Question: I am creating a site in VB Express 2013. I need that black div to start right from the side of the screen. I don't understand what is in the waym you can clearly see there is a little white space. I used vw and vh units.
You can see the code and css on the picture.
Thank you.

Edit:
Ok doesnt show the code very well. Here is HTML code:
'''
<head></head>
<body>
<form id="form1" action="Login.aspx" method="post">
<div class="aspNetHidden"></div>
<div>
<div id="div_LoginArea" class="LoginArea">
</div>
</div>
<div class="aspNetHidden"></div>
</form>
<script id="__browserLink_initializationData" type="application/json"></script>
<script async="async" src="http://localhost:52998/fdd2cbbabb234e7aaf368c863afd77b0/browserLink" type="text/javascript"></script>
<!--
End Browser Link
-->
</body>
'''
Here is CSS of that div:
'''
div.LoginArea{
position:relative;
margin-top:10vh;
background-color:black;
height:80vh;
width:100vw;
'''
}
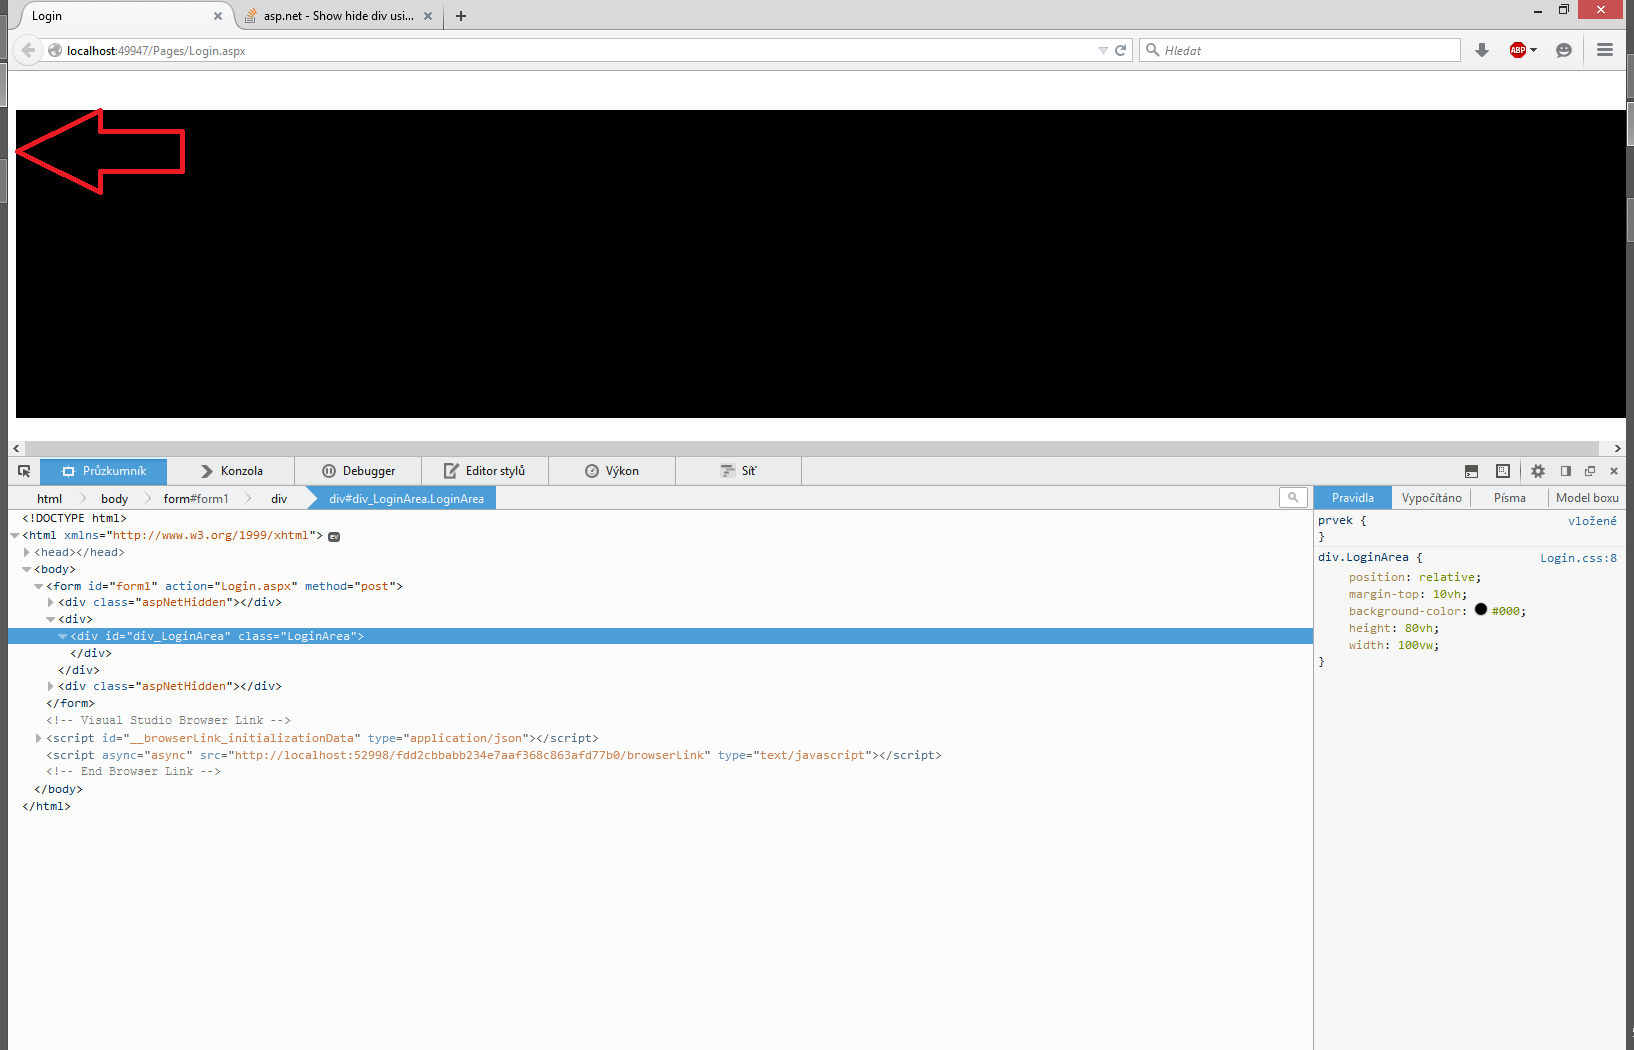
Answer: For body tag there is default margin is set as 8px by browser. Reset to 0px.
'''
body{
margin:0px;
}
'''